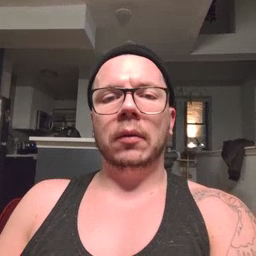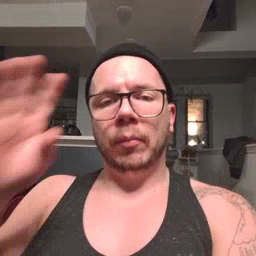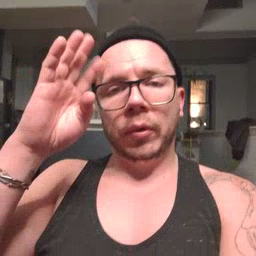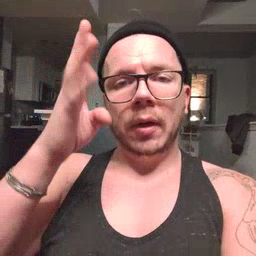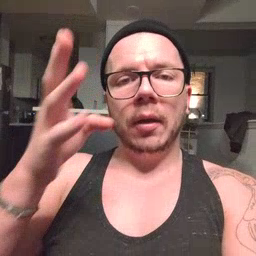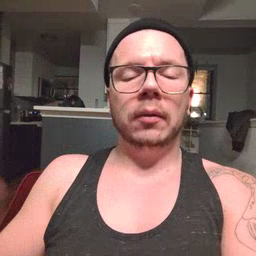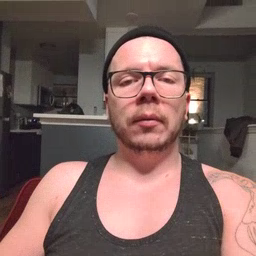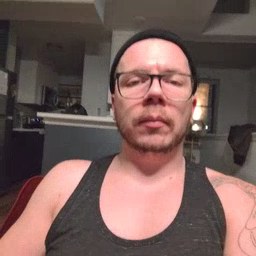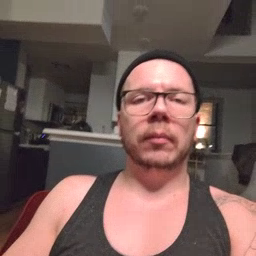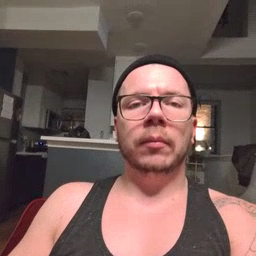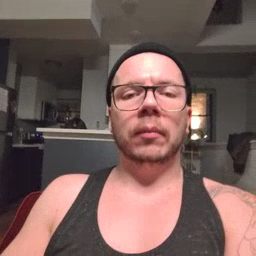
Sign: pretend